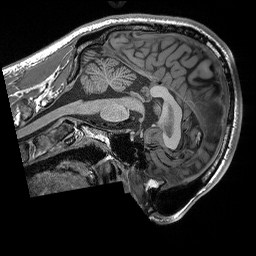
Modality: T1w
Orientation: sagittal
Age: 23
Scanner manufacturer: siemens
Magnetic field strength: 3 T
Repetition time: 2.3 s
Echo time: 0.00296 s